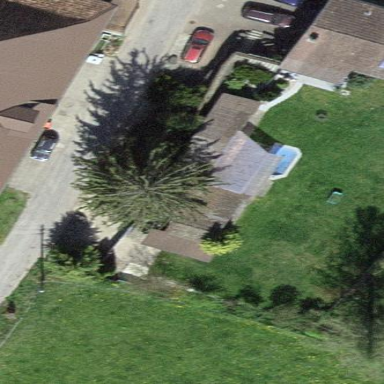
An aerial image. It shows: Barn.